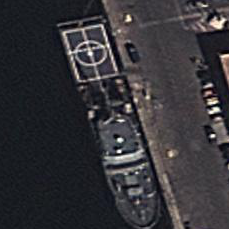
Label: combat